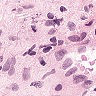
Metastatic tissue present: no